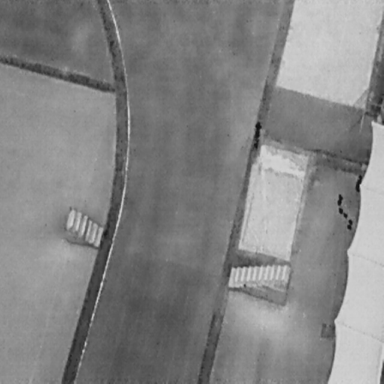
There are two People in the infrared image.